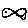
Label: fish